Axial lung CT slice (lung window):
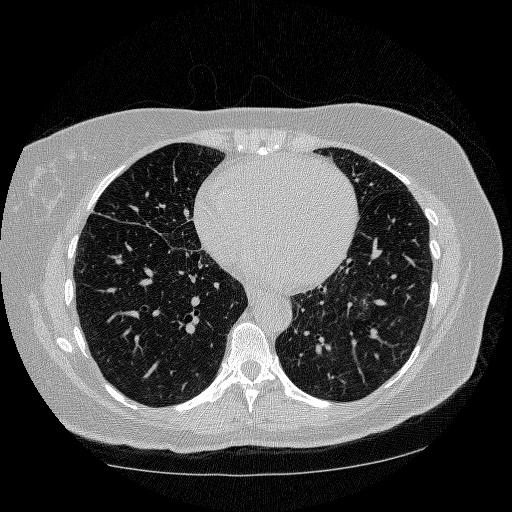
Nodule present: no